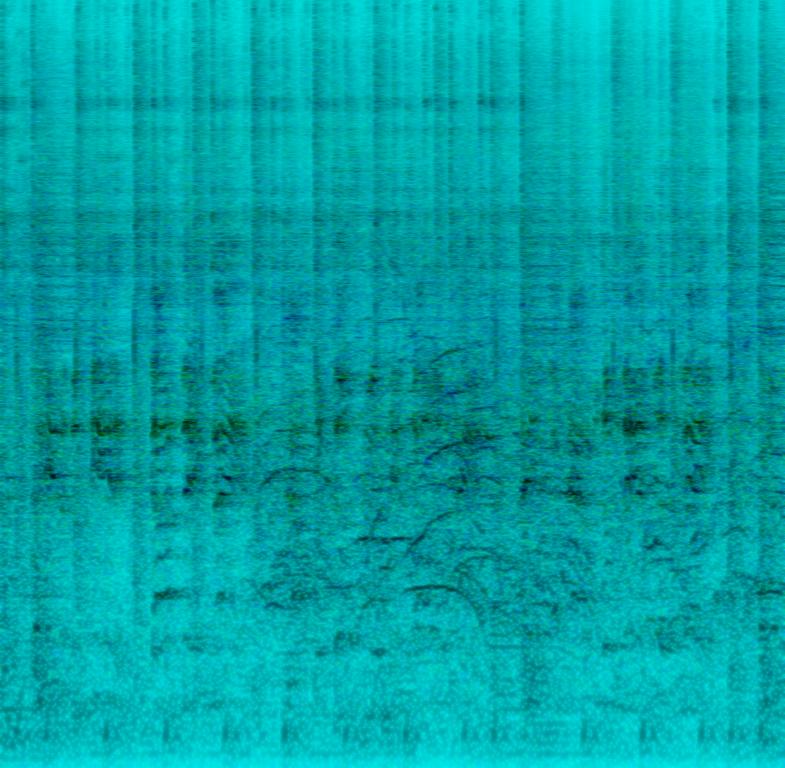
Due to the sound quality and background cheering it can be assumed that this is a phone recorded audiofile. A male loud voice is singing a gospel song through a microphone that is overdriving through the speakers: He is accompanied by a tambourine, clapping and cheering from people while acoustic drums are backing him up. In the background you can hear an e-bass playing some licks as fill-ins. This song could be played in a gospel church or a disney movie.